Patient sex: M
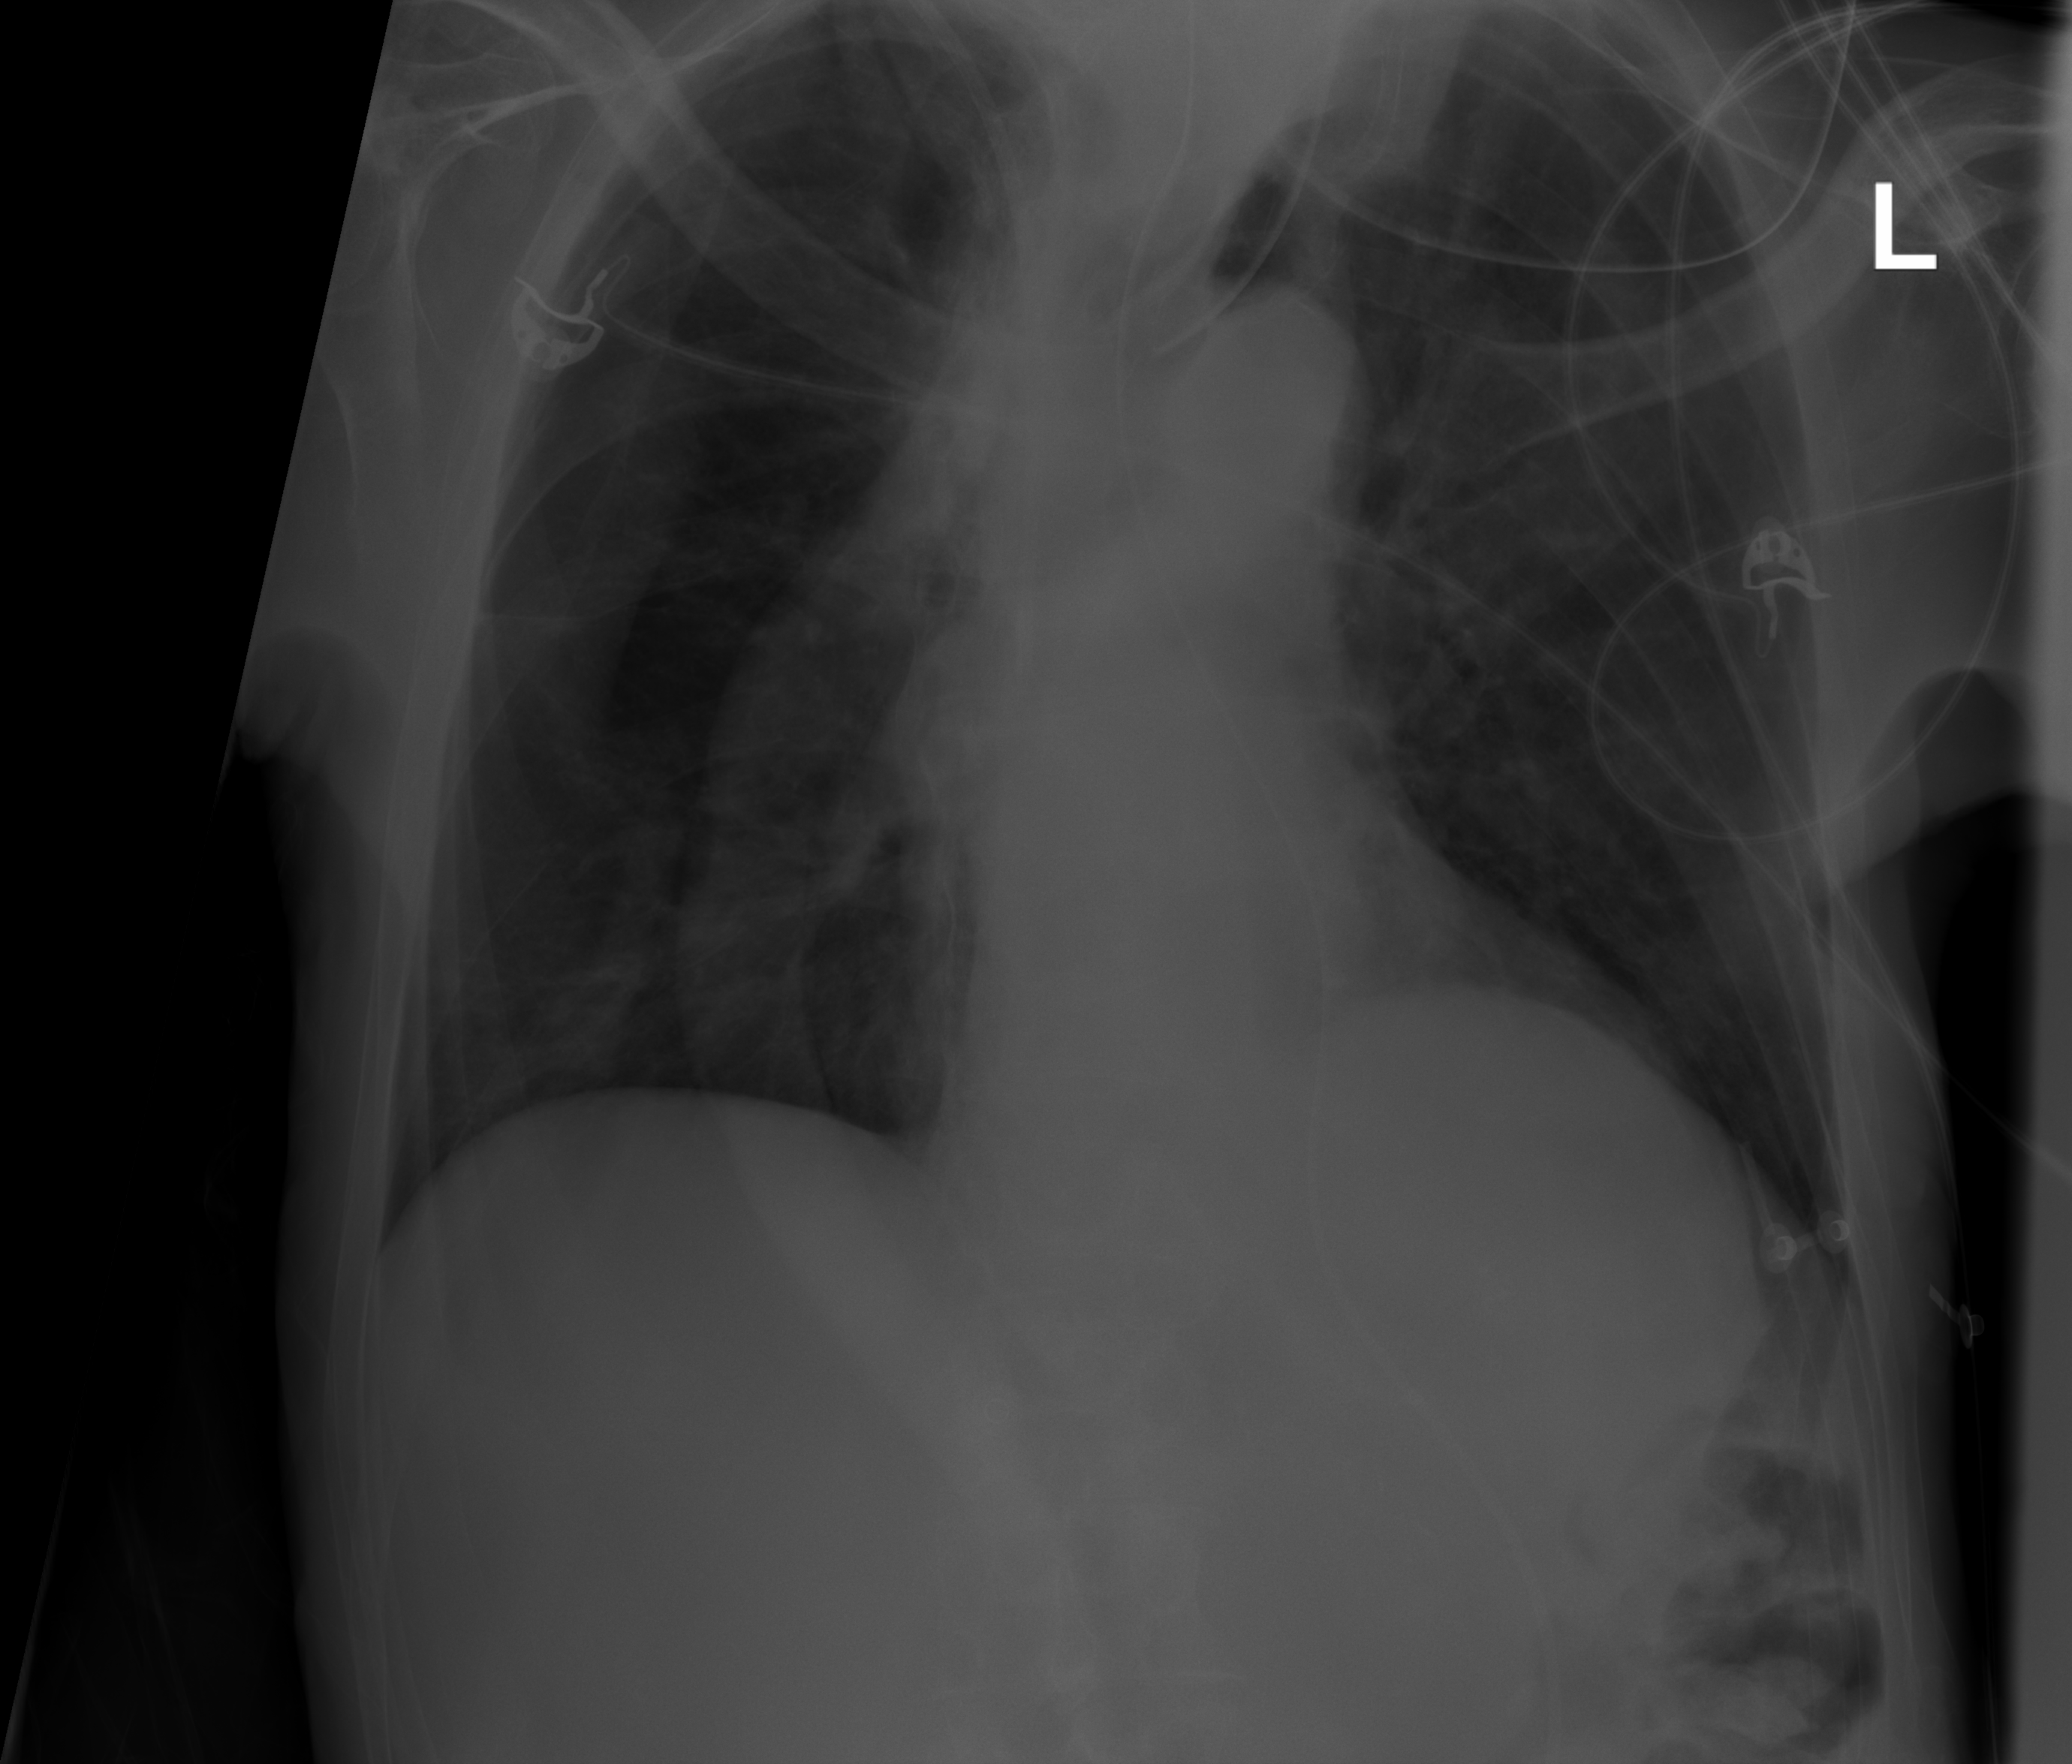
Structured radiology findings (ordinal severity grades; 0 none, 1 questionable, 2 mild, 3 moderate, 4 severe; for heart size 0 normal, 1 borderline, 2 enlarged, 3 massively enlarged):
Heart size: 0
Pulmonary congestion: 0
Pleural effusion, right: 0
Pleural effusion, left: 0
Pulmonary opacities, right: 2
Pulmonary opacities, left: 0
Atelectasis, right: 2
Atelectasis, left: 0